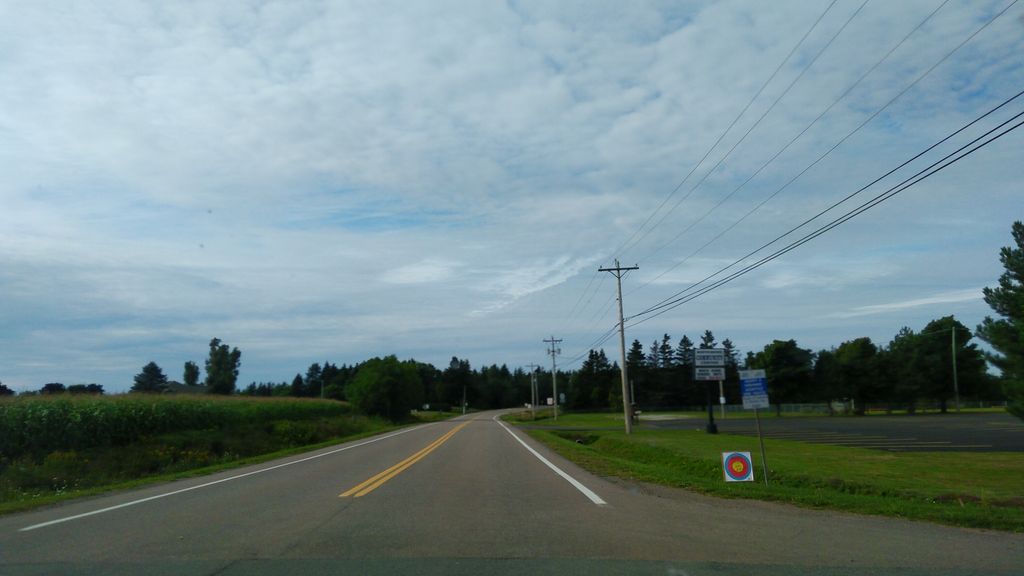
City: charlottetown